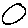
Label: circle